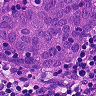
Metastatic tissue present: yes